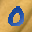
Label: 0